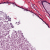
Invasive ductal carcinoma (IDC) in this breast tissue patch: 0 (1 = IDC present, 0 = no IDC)